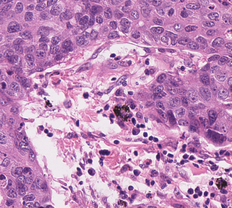
Tumor epithelial tissue: yes
Tumor-associated stroma tissue: yes
Normal tissue: no